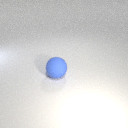
large blue rubber sphere